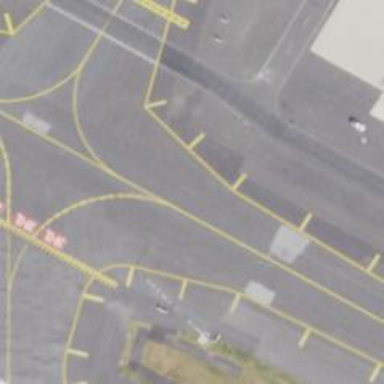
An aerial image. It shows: View of taxiway at the airport.